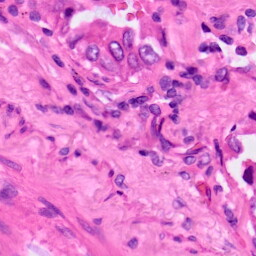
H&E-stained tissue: Lung